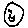
Label: smiley face